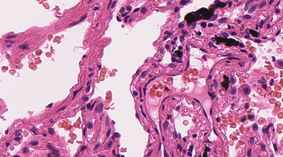
Tumor epithelial tissue: no
Tumor-associated stroma tissue: no
Normal tissue: yes